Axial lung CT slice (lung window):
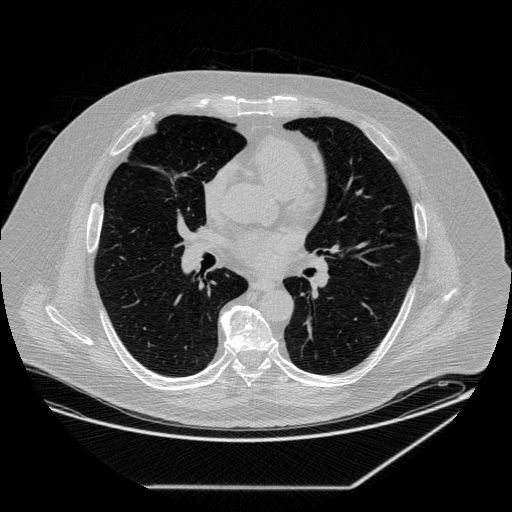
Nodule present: no